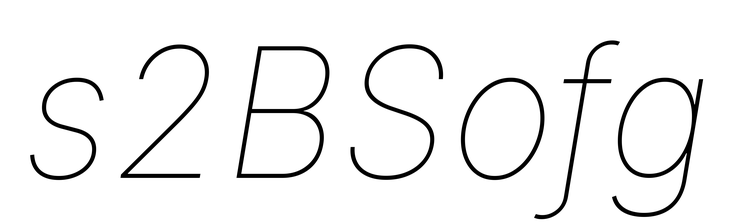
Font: Inter-Italic_Thin_Italic